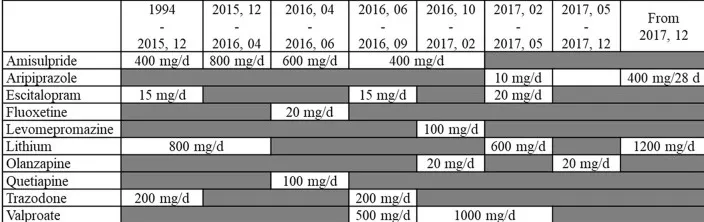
Mg, milligram; D, day.
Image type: pathology (immunostaining)